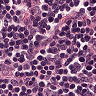
Metastatic tissue present: no